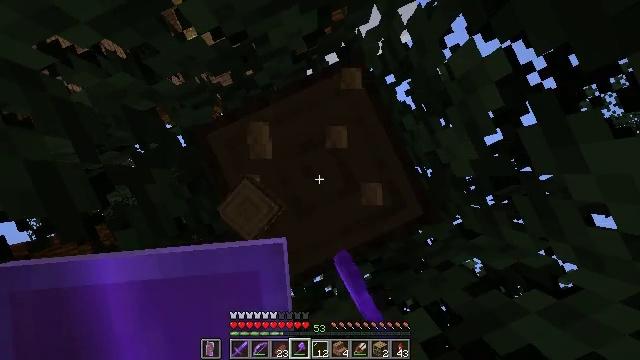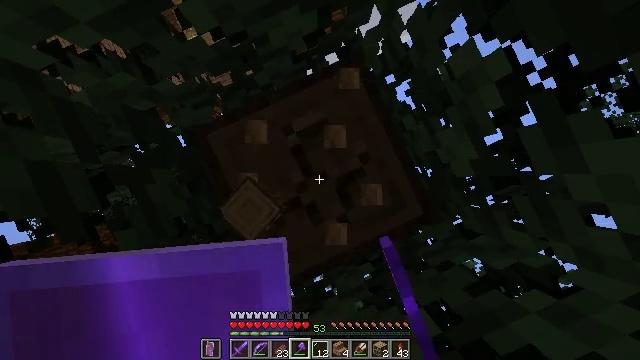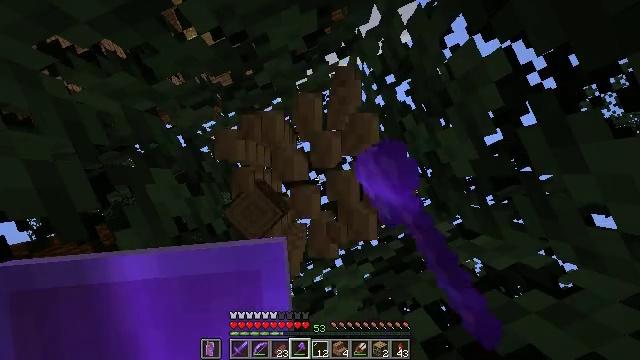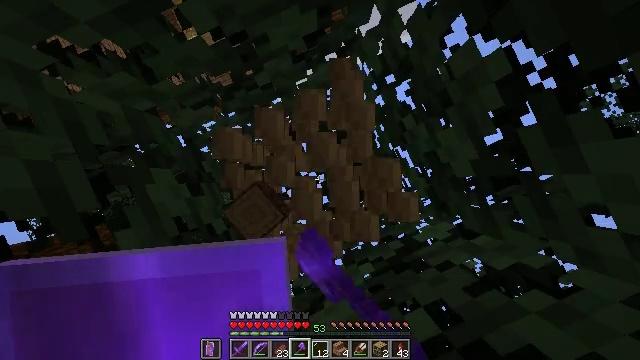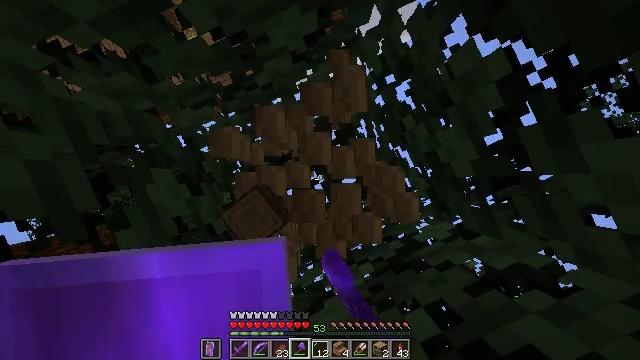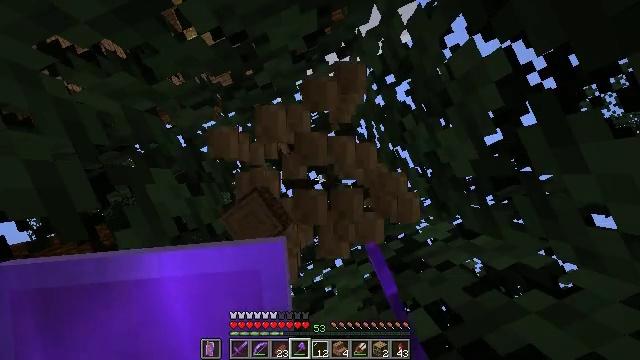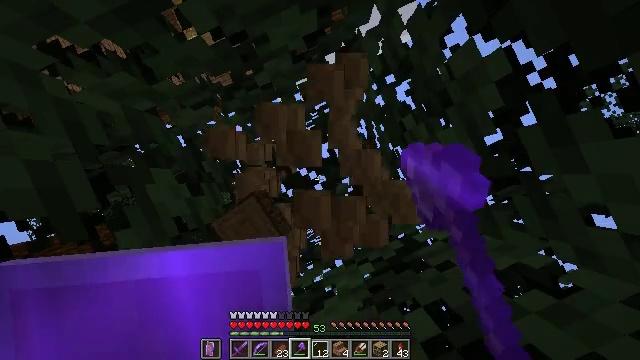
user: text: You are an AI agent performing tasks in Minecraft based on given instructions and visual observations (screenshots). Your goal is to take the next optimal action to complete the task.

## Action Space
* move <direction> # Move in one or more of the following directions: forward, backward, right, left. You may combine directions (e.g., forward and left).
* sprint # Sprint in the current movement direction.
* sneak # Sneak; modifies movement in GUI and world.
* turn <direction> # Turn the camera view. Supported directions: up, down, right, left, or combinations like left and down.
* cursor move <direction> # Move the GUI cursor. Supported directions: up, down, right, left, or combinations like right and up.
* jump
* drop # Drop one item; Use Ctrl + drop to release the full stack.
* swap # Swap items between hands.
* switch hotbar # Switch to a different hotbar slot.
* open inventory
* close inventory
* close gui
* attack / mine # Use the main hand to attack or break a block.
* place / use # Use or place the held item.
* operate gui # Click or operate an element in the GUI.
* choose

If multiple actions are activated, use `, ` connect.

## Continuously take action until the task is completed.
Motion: motion action
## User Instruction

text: Collect oak log for crafting.
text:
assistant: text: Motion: attack / mine
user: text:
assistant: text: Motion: attack / mine
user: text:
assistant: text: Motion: attack / mine
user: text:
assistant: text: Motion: attack / mine
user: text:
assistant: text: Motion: attack / mine
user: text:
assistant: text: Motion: attack / mine
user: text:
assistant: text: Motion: attack / mine